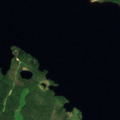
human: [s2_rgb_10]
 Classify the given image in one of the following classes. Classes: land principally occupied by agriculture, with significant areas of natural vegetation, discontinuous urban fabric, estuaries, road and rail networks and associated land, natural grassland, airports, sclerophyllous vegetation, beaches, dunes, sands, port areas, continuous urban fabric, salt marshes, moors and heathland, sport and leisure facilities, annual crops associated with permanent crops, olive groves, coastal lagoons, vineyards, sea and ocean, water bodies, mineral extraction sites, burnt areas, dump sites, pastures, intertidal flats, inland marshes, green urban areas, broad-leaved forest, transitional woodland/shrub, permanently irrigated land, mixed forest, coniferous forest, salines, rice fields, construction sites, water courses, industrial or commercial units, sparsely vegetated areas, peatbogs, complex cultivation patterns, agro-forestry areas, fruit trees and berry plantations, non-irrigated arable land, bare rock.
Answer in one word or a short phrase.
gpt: coniferous forest, mixed forest, water bodies